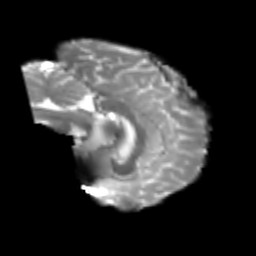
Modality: T2w
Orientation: sagittal
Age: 23
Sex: male
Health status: healthy